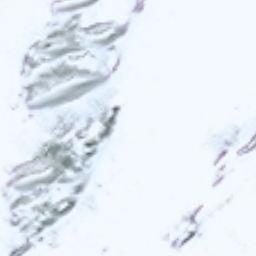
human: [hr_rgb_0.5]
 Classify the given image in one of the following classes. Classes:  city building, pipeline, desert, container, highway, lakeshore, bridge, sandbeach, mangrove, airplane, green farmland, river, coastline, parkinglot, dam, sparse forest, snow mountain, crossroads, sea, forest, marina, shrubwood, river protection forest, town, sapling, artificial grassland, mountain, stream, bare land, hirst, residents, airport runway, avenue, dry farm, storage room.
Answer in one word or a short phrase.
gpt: snow mountain